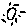
Label: sun